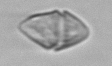
Label: Gyrodinium